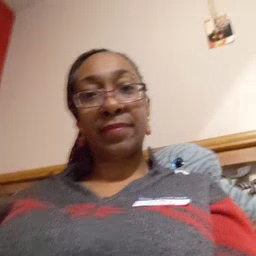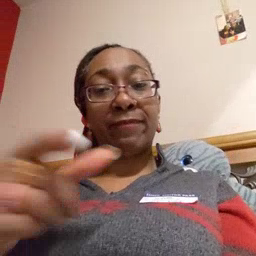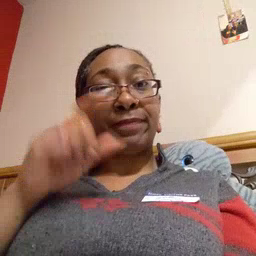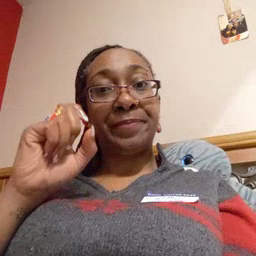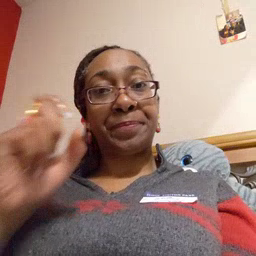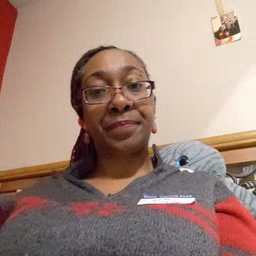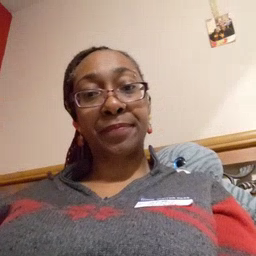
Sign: fast